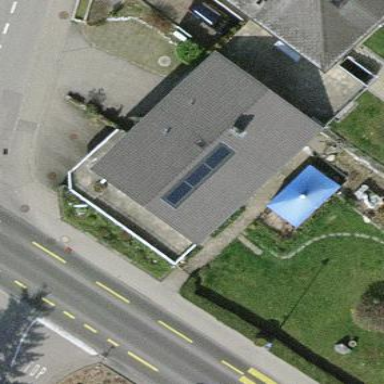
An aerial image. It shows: Building with gabled roof.